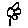
Label: flower